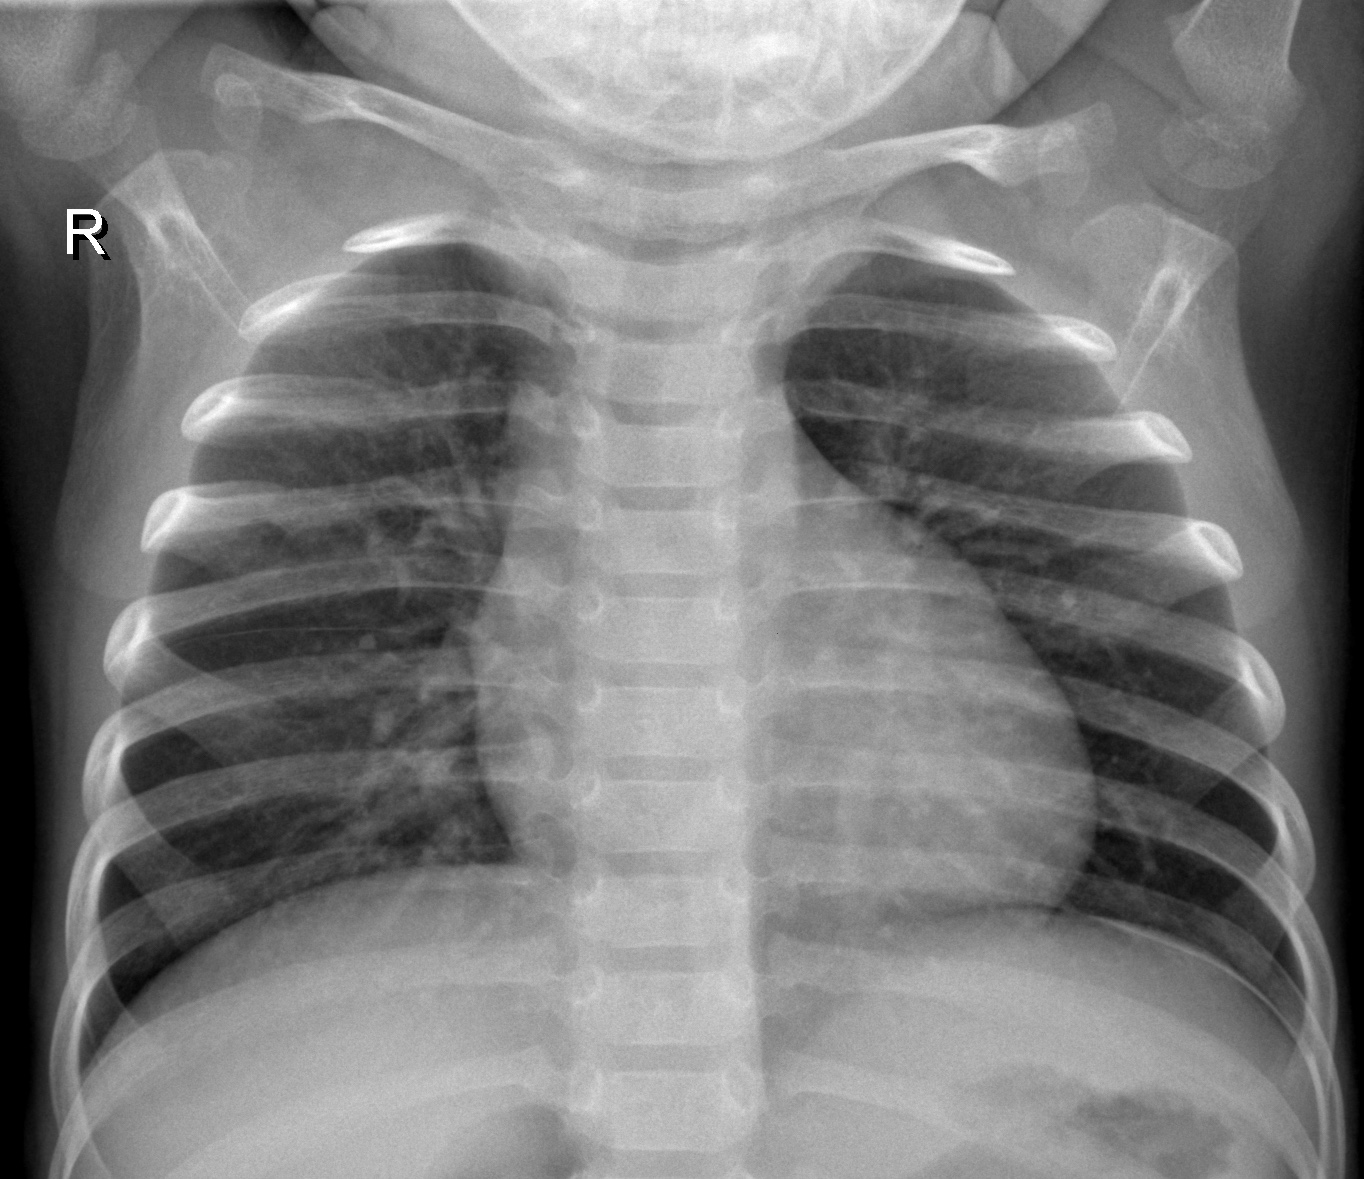
Diagnosis: NORMAL